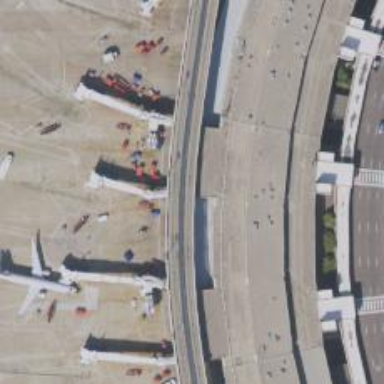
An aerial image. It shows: Airport gate.